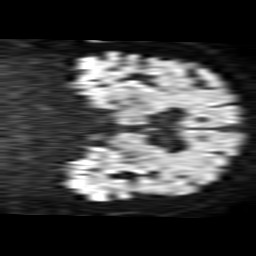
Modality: TRACE
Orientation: coronal
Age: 66
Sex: male
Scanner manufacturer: philips
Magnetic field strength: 1.5 T
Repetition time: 3.689 s
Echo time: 0.09411 s